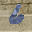
Label: 6